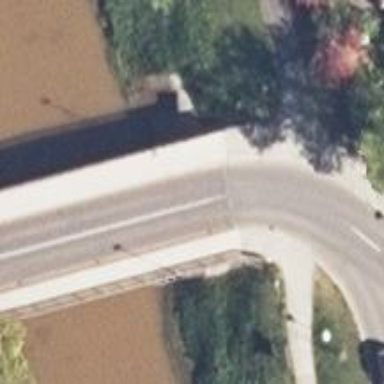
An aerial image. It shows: Tertiary road on bridge with asphalt surface. There are sidewalks on both sides and track for cycling on each side as well.